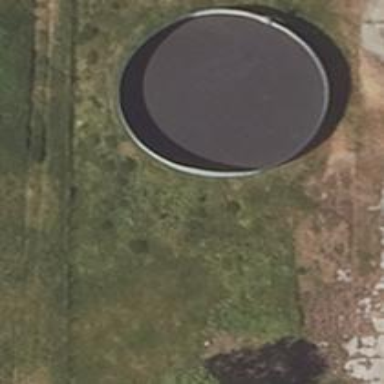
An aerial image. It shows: Storage tank that is man-made.